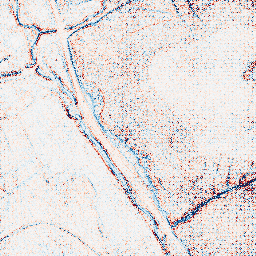
Category: edge_preserving
Decomposition family: anisotropic_diffusion
Decomposition parameters: iterations: 5
kappa: 100
gamma: 0.1
Upsampling method: regularized
Upsampling parameters: scale: 4
lambda_reg: 0.1
Upsampling scale: 4